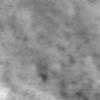
Label: no_change